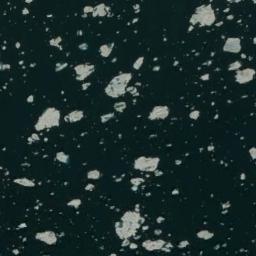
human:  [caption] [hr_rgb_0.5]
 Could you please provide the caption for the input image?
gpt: There are many ice on the deep green sea .

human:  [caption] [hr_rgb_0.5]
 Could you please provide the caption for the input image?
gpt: There are different shapes of sea ice .

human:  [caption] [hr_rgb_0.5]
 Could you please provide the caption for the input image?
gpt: A group of sparse ice cubes floating on the blue sea .

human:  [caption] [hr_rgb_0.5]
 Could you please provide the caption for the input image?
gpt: A lot of sea ice of different sizes floats in the deep blue sea .

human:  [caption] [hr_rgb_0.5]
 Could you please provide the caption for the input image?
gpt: There are many pieces of sea ice .